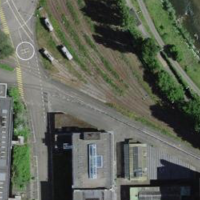
EUNIS habitat code: 57
Species observed at this site:
Ruspolia nitidula